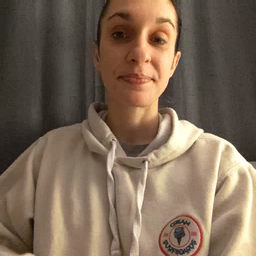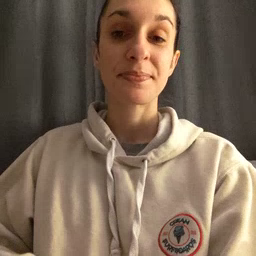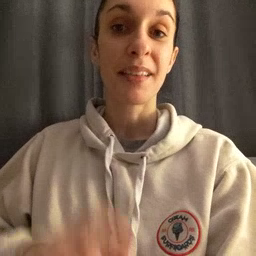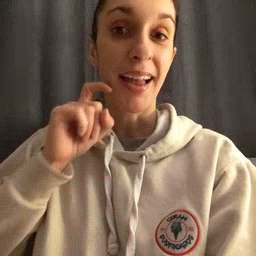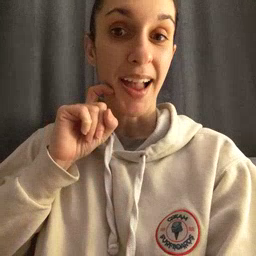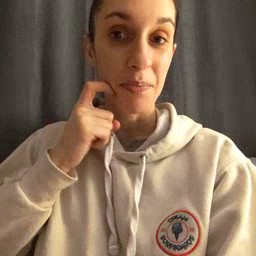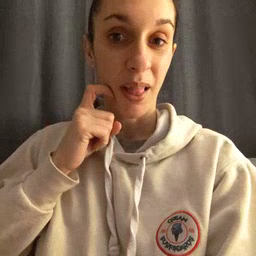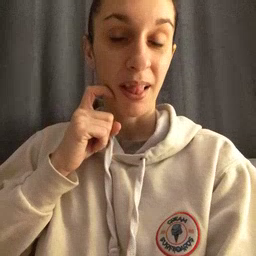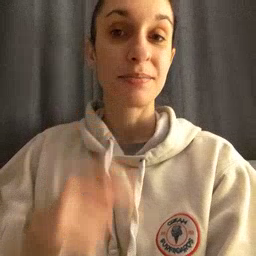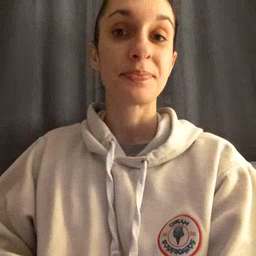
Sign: apple